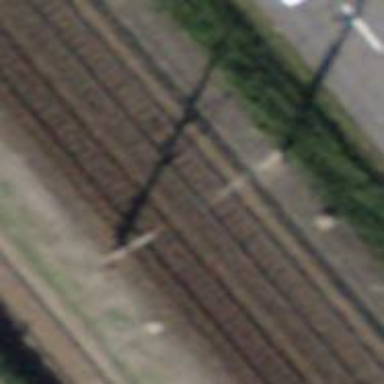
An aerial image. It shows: Railway milestone.